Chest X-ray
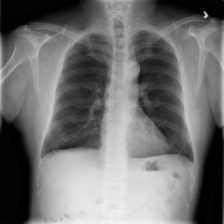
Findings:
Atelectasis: negative
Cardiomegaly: negative
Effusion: positive
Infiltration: negative
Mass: negative
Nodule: negative
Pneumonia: negative
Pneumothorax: negative
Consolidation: negative
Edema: negative
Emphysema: negative
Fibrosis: negative
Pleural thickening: negative
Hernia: negative